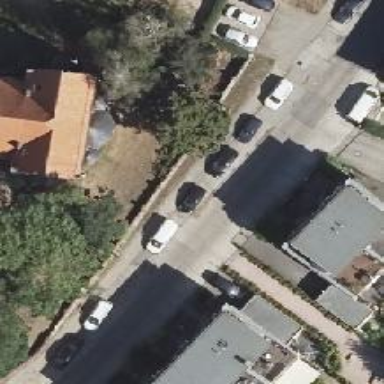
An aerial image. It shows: Residential road paved with concrete.